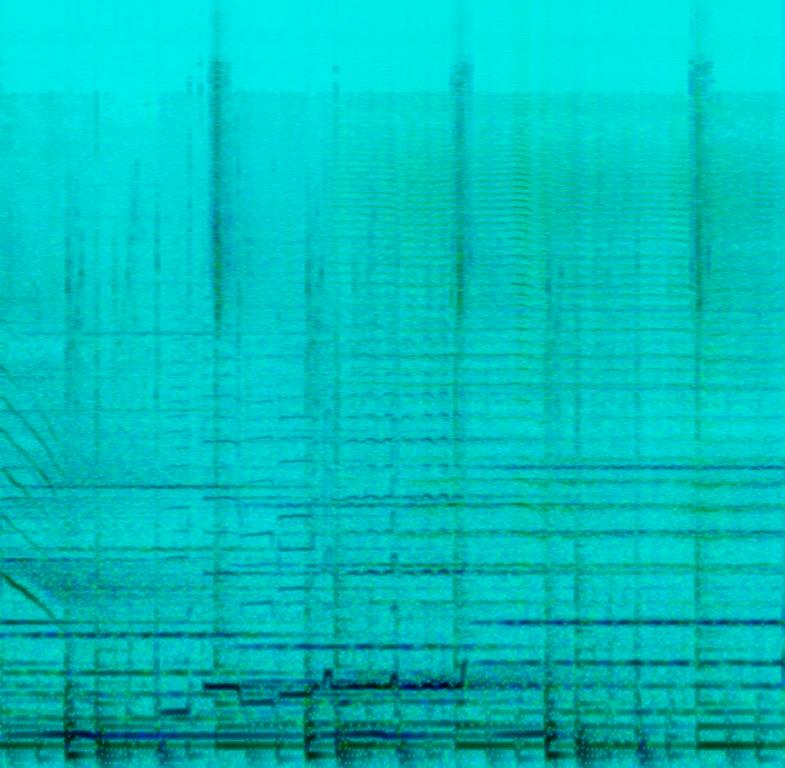
This ambient song features a main melody played on a flute. It is accompanied by percussion playing beats on the bass drum only. A tambourine is played on one count in every bar. There are the sounds of chirping birds in the background. This song also has layers of synth playing tribal-style instruments. The mood is meditative. This song can be used in meditation or in a yoga session.